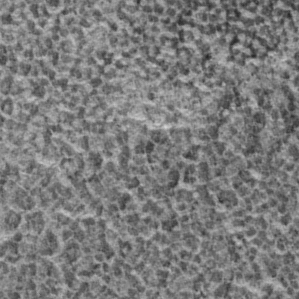
Label: frost